Field crop: maize
Growth stage: 2
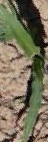
Species: maize